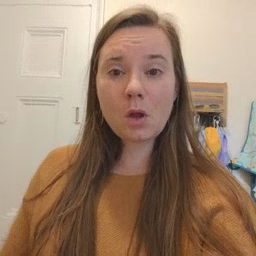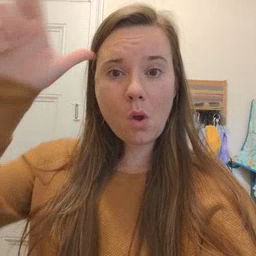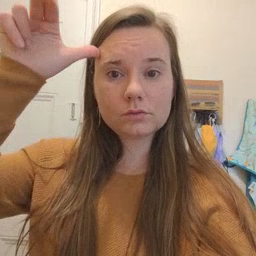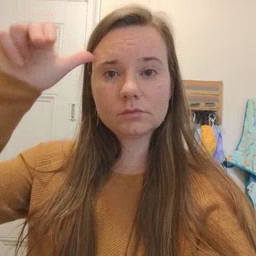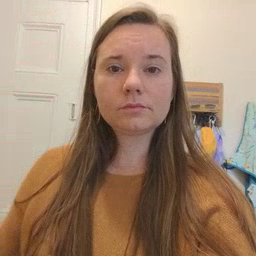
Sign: horse